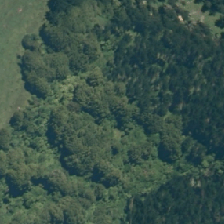
Land cover: broadleaved_indigenous_hardwood